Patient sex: M
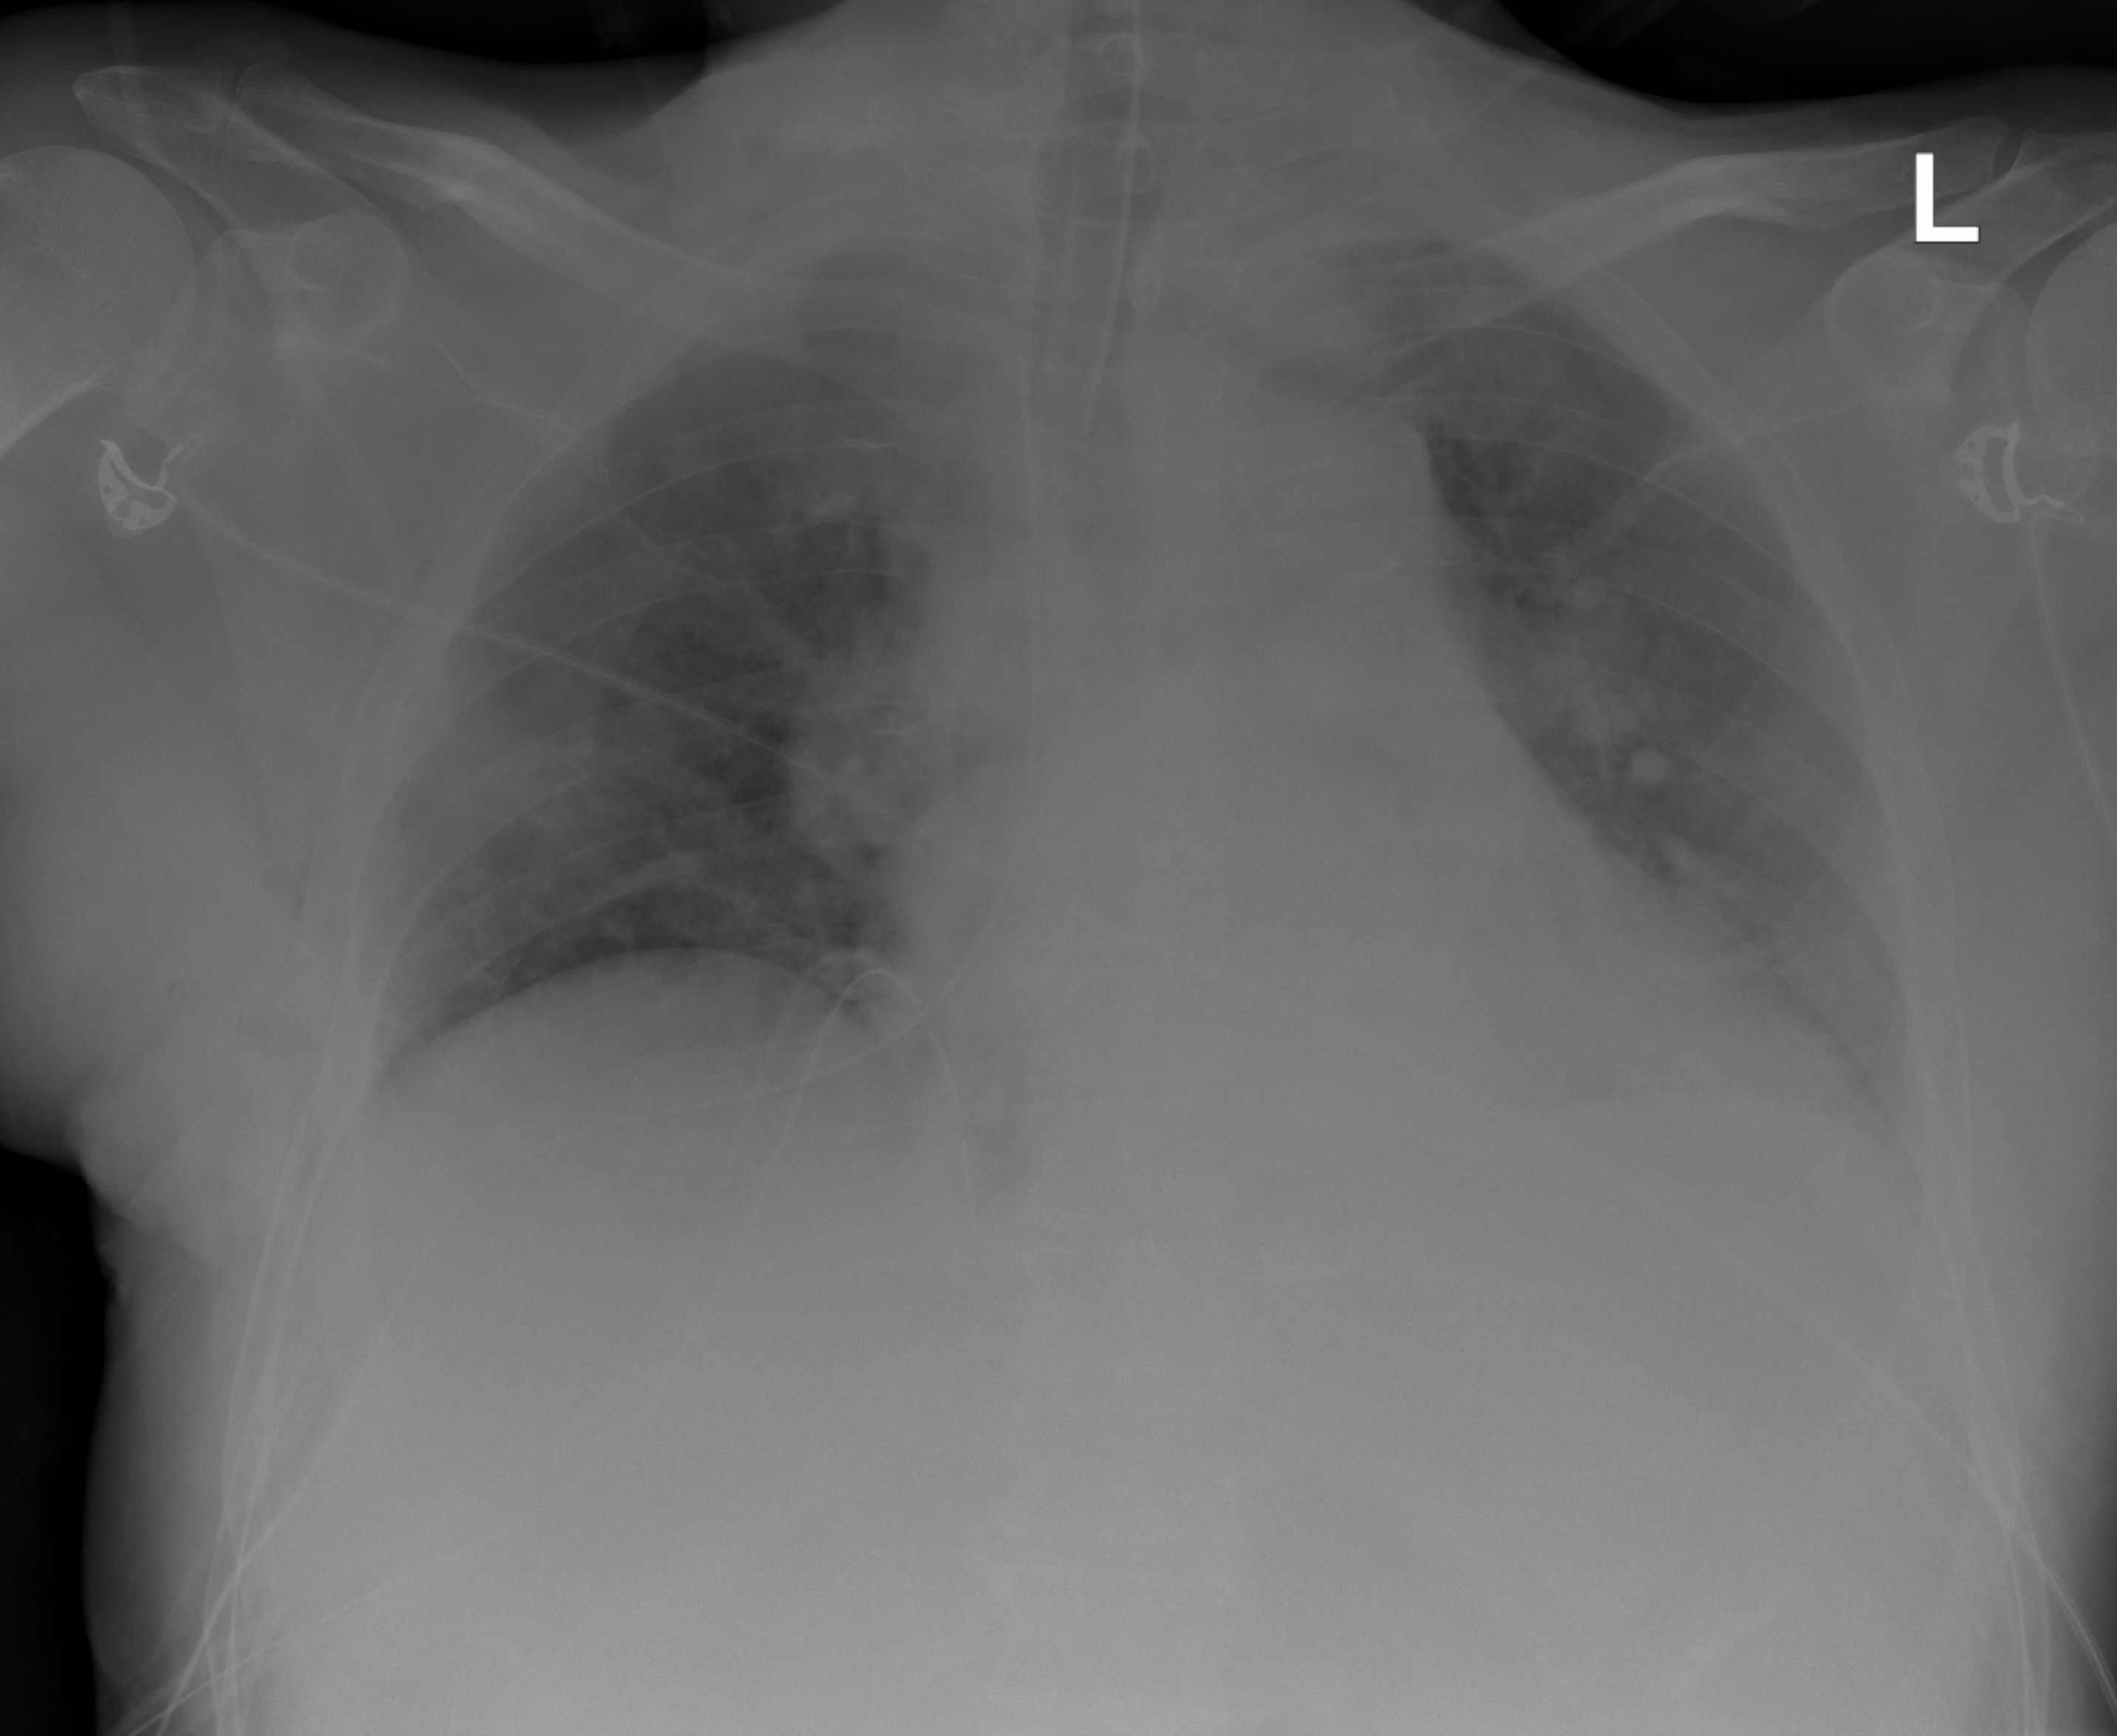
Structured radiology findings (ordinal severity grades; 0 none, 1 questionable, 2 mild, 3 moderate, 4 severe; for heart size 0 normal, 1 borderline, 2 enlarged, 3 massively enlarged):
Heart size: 2
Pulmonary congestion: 4
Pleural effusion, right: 1
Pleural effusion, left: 1
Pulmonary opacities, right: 3
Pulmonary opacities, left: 3
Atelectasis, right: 3
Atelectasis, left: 3